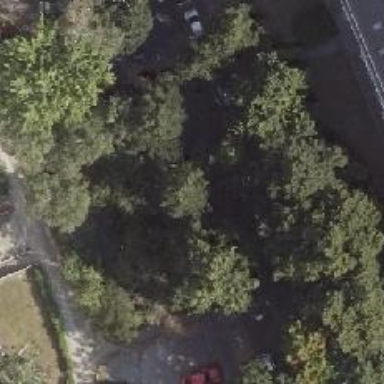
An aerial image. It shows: Avenue lined with broadleaved deciduous trees.